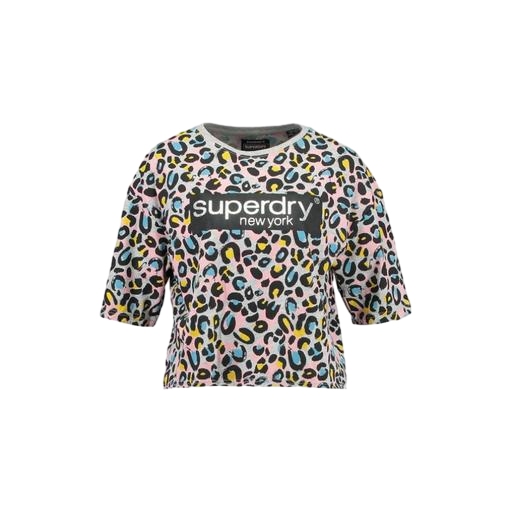
multicolor women's leopard-print t, multicolor leopard printed t-shirt, multicolor graphic t-shirt, white background